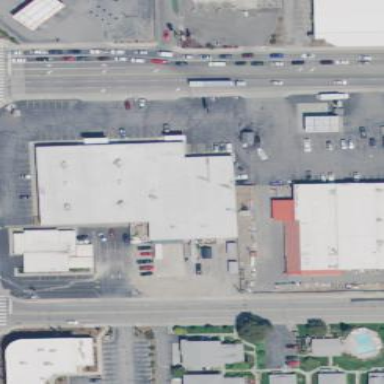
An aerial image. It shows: Building housing furniture shop.